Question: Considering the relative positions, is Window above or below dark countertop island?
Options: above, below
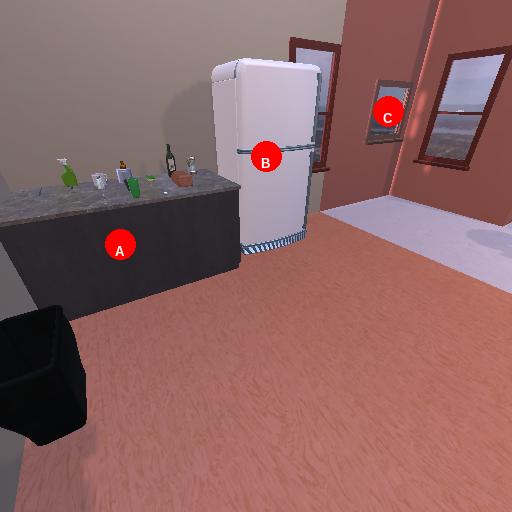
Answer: above